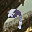
Label: 9